Question: I am working with the ListView in Xamarin.Forms 1.4 and am wondering if there is a way to remove the header (and footer, for that matter...) from my ListView. As it is functioning "out of the box", I have extra white space at the top of my ListView, which if the Header property is set to a text value, would display that value; however, when left to the default, or even set to string.empty, the header still occupies space at the top.
Any guidance would be greatly appreciated!
Just to clarify, I am not using XAML, but straight C#--here is the snippet I am using to create the ListView:
'''
var listView = new ListView
{
//Header = string.Empty,
RowHeight = 160,
ItemsSource = items,
ItemTemplate = new DataTemplate(typeof(ItemCell))
};
'''
I left the commented line in for context/reference...
Here is a screenshot from my iOS simulator demonstrating the issue--notice the top image as I scroll the ListView rolling under the header:

I marked @FredyWenger's answer as correct, but wanted to provide the actual fix that I implemented to take care of this issue. By removing/commenting out the lines below, I was able to get rid of the additional space at the tom and bottom of my ListView:
'''
Content = new StackLayout
{
//VerticalOptions = LayoutOptions.CenterAndExpand,
//HorizontalOptions = LayoutOptions.Center,
Children = { listView }
};
'''
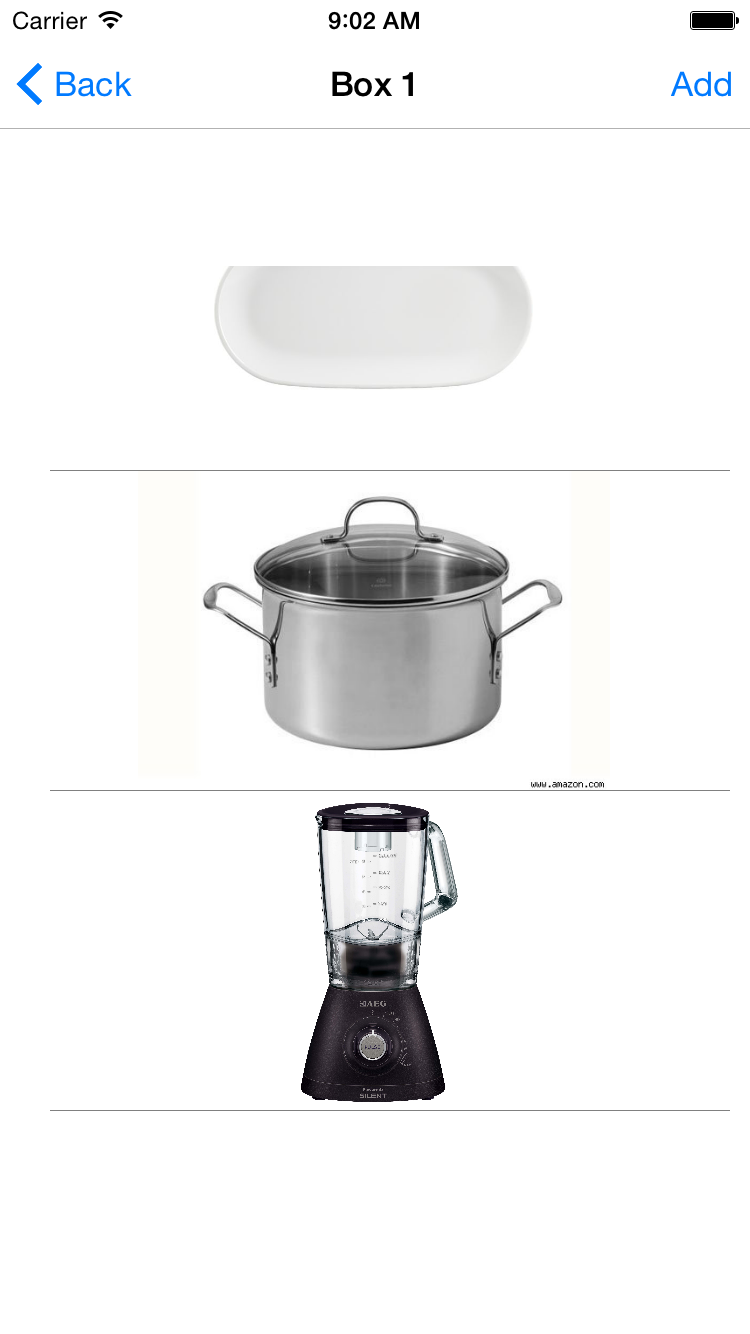
Answer: I don't think that the "extra space" on top is coming from the ListView header (LV's don't should show a Header unless you explicitly define one).
I think it's coming from another setting (mother-)control (e.g. a StackLayout).
I would search there...